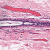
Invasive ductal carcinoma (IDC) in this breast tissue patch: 0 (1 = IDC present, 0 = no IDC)